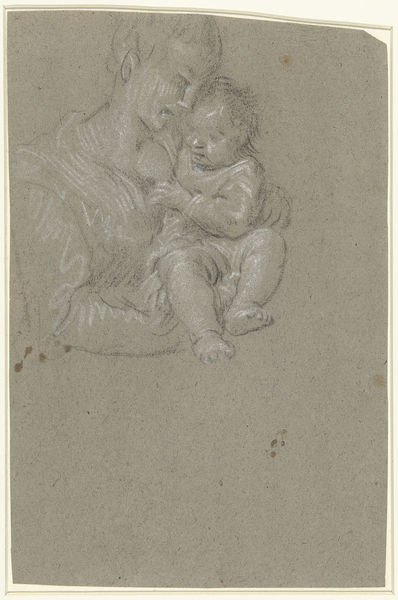
Titel: Maria met kind
Standort: Amsterdam
Institution: Rijksmuseum
Schlagwörter: hands, white, women, arm, black, dress, face, female, gray, grey, hair, nose, old, painting, portrait, sleeve, woman, print, brown, hand, man, nude, stone, ear, head, child, feet, light, drawing, paper, mother, mouth, outline, sketch, breast, children, love, arms, family, ink, draft, jesus, pastel, study, pencil, legs, cloth, beautiful, chalk, rough, charcoal, sleeping, baby, humans, carrying, mary, tan, forehead, son, kid, hold, dirty, daughter, infant, nursing, crying, holding, graphite, mother and child, cuddle, maternal, cradle, sweet, toddler, mom, highlights, rocking, caress, chubby, chold, slab, wonman, warmth, swaddling, hair up, charchol, water painting, ugh, craddled, cradled, bavy